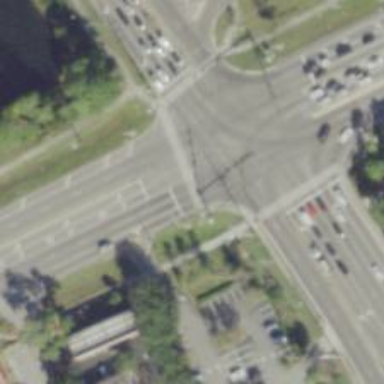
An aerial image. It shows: Marked crossing on footway.